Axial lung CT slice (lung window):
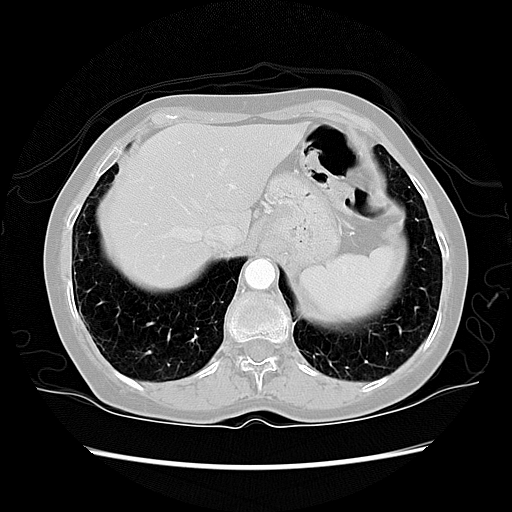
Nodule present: no